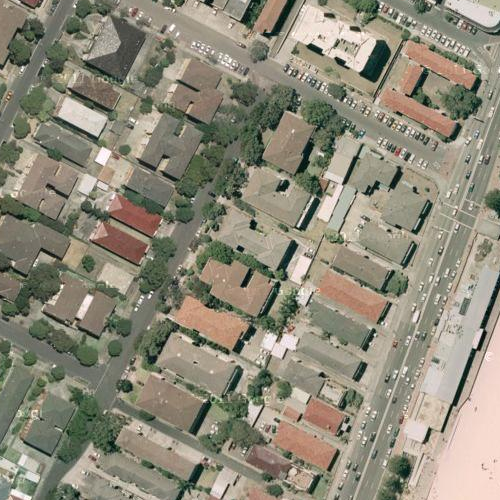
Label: sydney